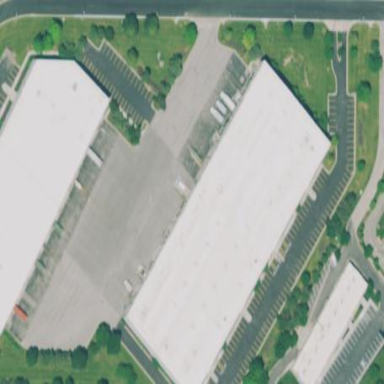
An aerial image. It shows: Warehouse building.